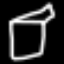
Label: square